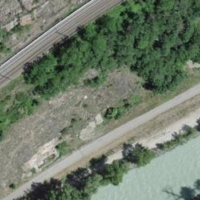
EUNIS habitat code: 23
Species observed at this site:
Potentilla recta